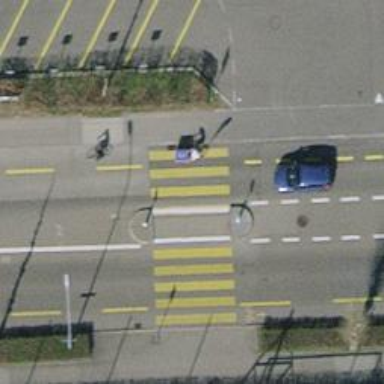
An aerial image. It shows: Marked road crossing with pedestrian island.